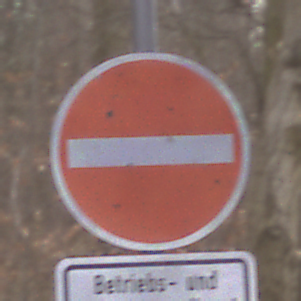
Verkehrszeichen: VerbotDerEinfahrt
Zusatzzeichen unten: BesondereFahrzeugeUndTransportgueter9
Umgebung: Outdoor, Nature
Tageszeit: MorningAfternoon
Wetter: Overcast
Licht: Natural
Jahreszeit: Autumn
Kontrast: LowContrast